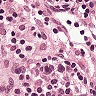
Metastatic tissue present: no